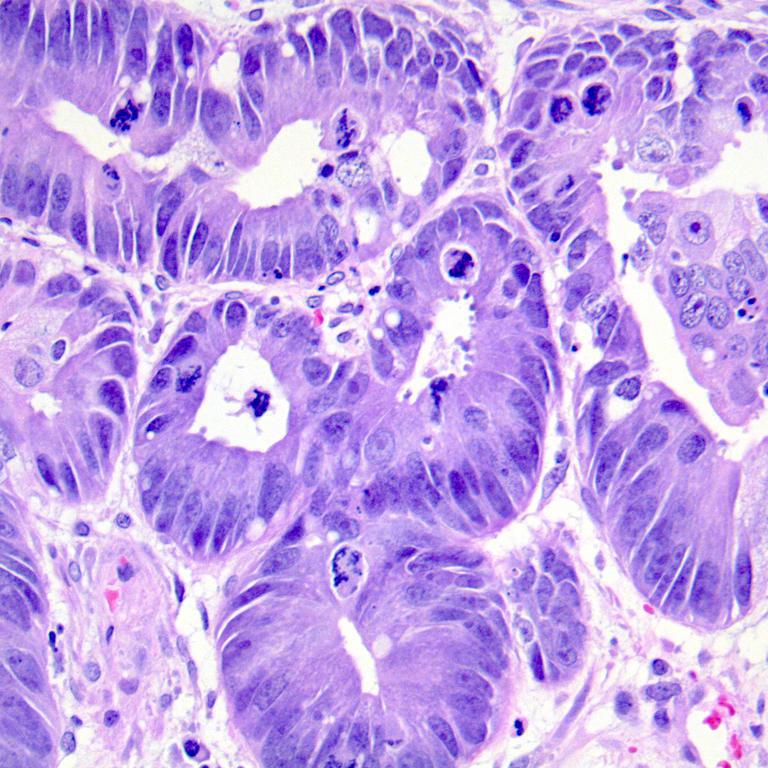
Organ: colon
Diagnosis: adenocarcinomas